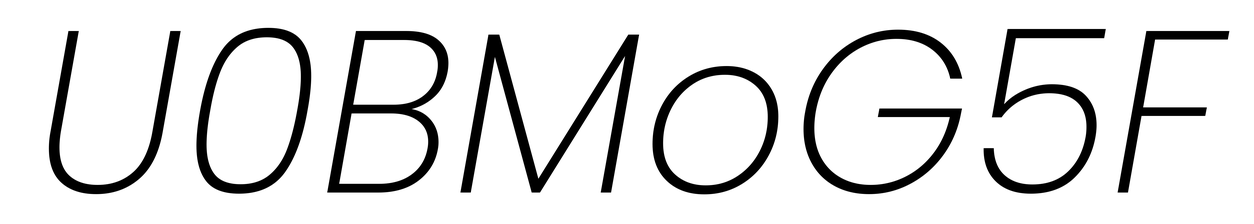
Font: Poppins-ExtraLightItalic